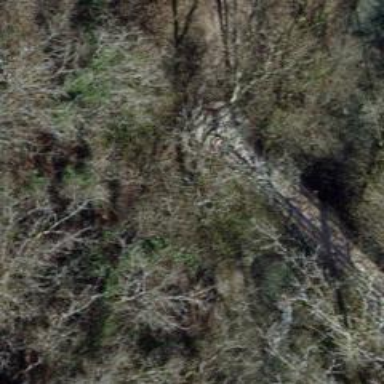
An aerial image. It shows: Pebblestone path that goes over bridge.